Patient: sex F, age 26
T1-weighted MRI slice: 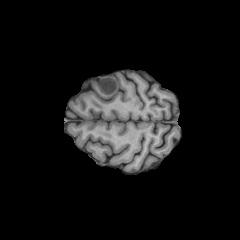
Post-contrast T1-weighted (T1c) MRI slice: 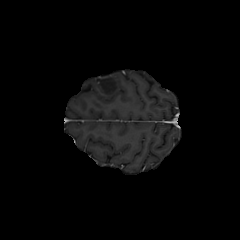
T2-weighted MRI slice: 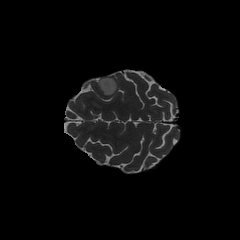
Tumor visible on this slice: yes
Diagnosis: Astrocytoma, IDH-mutant
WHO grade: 2